Question:
This happens only in one application. That application is succesfuly compiled, but Options page (Project -> Options...) are blocked. I have no idea what this error message means.
So, I need yours help.
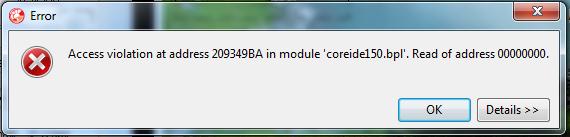
Answer: Usually when something like this happens, the project file has become corrupted in some way. (The error message 'Read of address <PHONE>' indicates that an object has been referenced before it's created, and that typically indicates something's gone terribly wrong somewhere.)
The easiest way I've found to deal with this is simply to shut down the IDE, and then rename your project ('.dproj') file. Then double-click your '.dpr' (project source) file, and the IDE will regenerate a new project file for you based on your default configuration. This usually solves the problem with the access violation and allows you to edit the project options again.